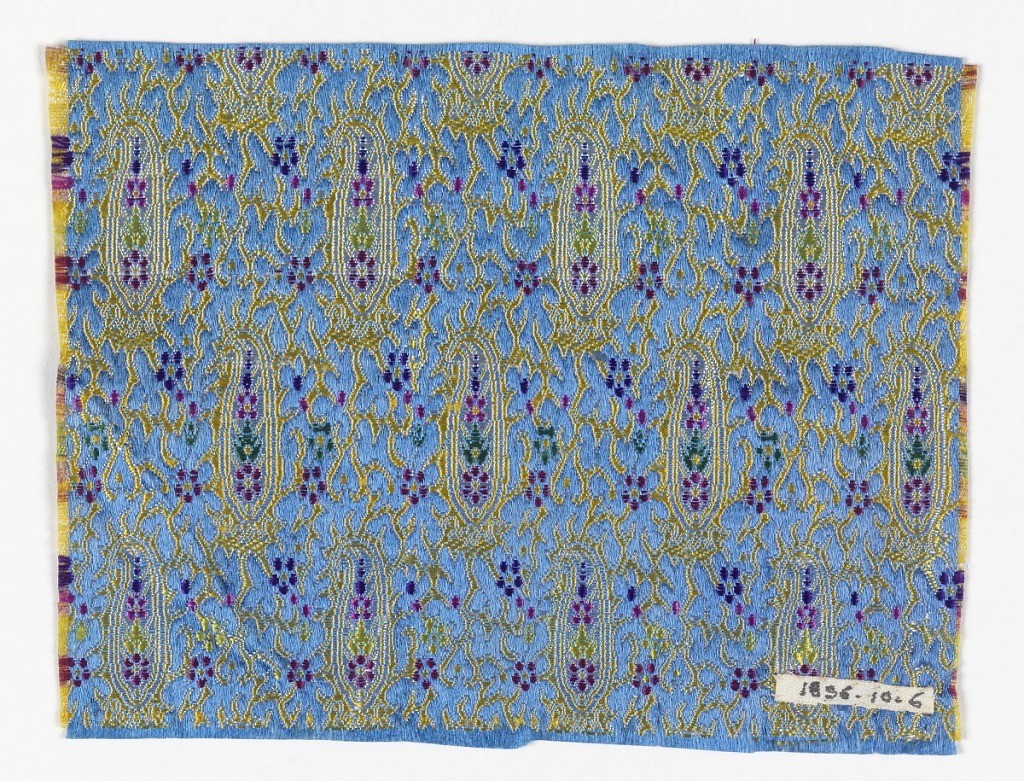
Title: Fragment
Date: late 19th century
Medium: silk Technique: compound satin weave Label: silk compound satin
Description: Fragment of woven silk with a yellow paisley pattern on a blue ground. Flowers and details in white, pink, green, red, and purple.